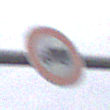
Verkehrszeichen: VerbotFuerKraftfahrzeugeUeberDreiKommaFuenfTonnen
Umgebung: Outdoor, Suburban
Tageszeit: Midday
Wetter: Overcast
Licht: Natural
Jahreszeit: NotSpecified
Kontrast: LowContrast